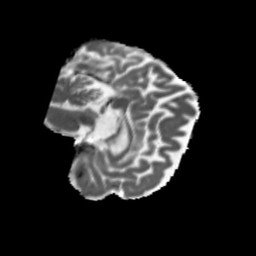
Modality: MD
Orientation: sagittal
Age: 56
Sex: female
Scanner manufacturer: siemens
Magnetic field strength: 3 T
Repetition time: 5.47 s
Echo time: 0.0854 s